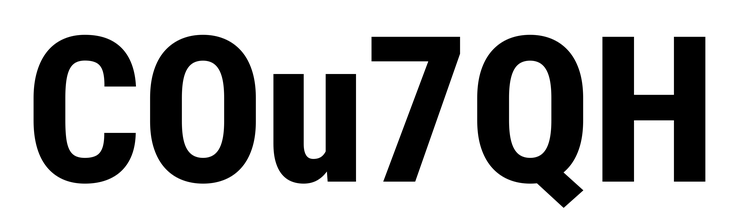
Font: Roboto_Condensed_ExtraBold